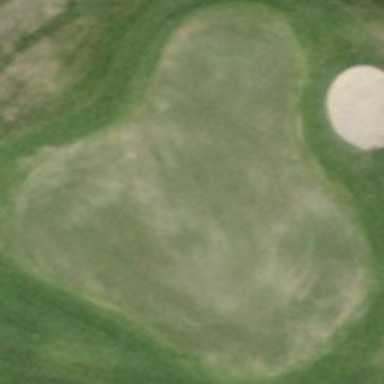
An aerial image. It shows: Green golf area with grass land use.